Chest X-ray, AP view. Patient: 71 years old, sex M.
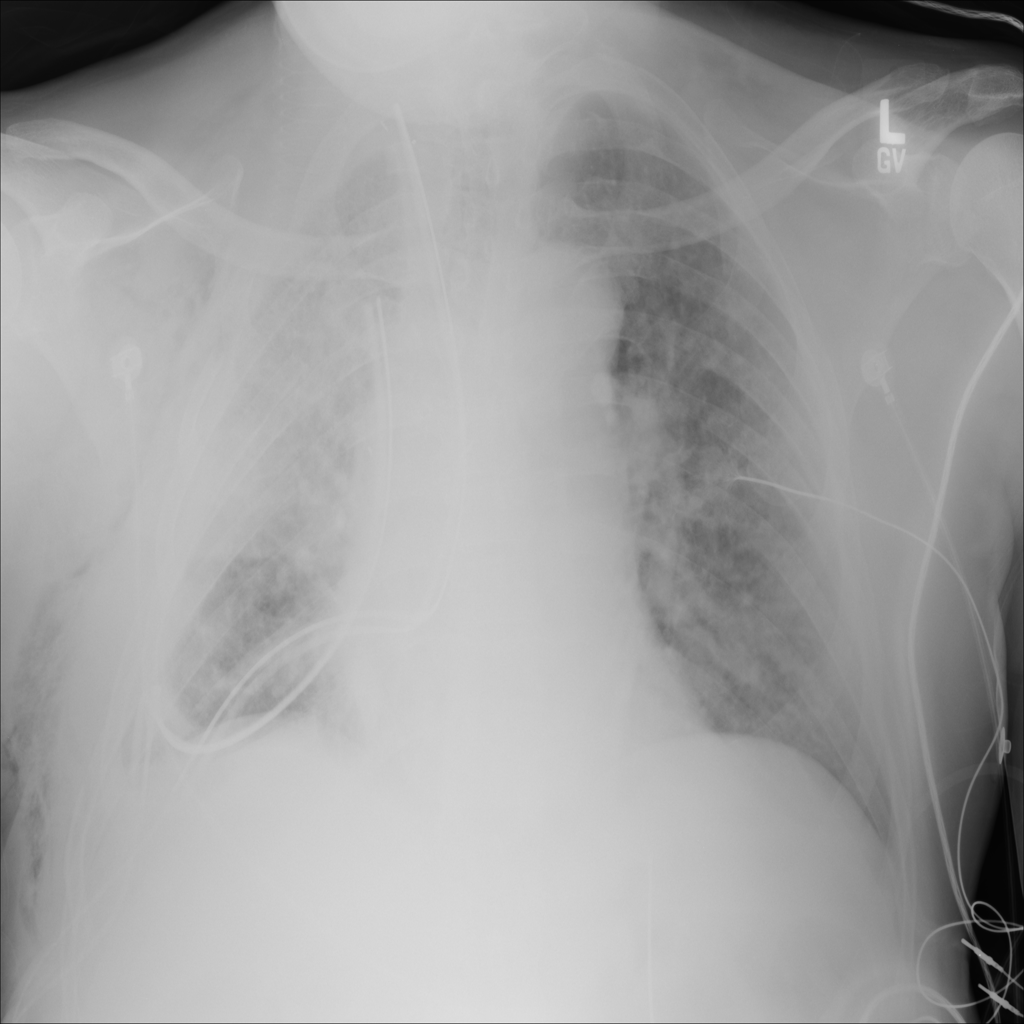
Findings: No Finding